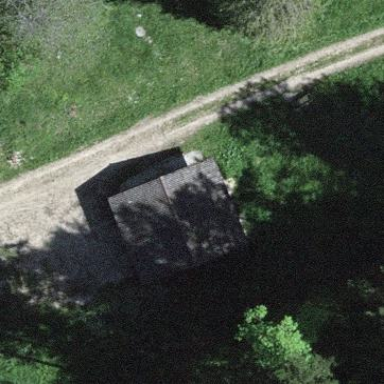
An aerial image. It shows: Cabin.